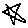
Label: star